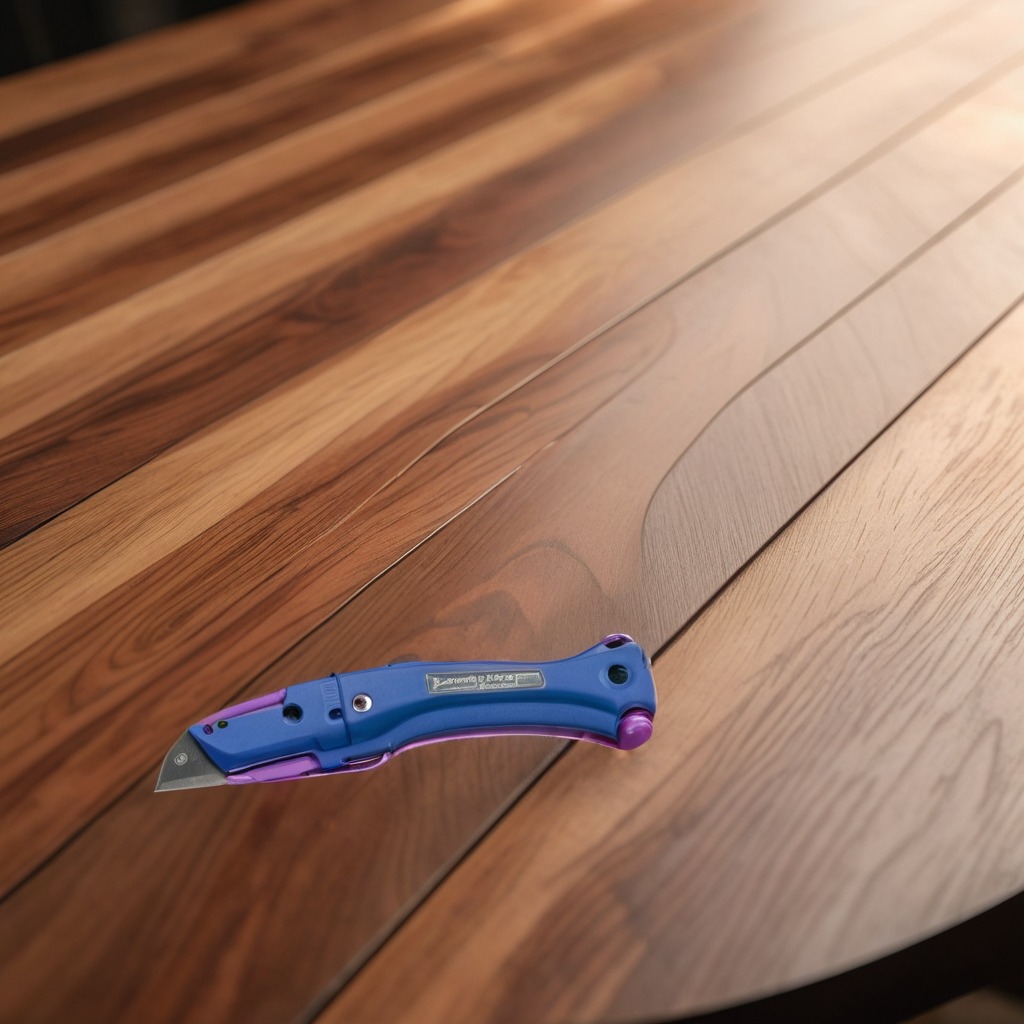
A utility knife is lying on the wooden table in a carpentry studio.